Question: I'm working with Flot to create a bar chart. However, I need to add special styling to certain columns. Is this possible at all?
My HTML looks like this:
'''
<div id="monthly-usage" style="width: 100%; height: 400px;"></div>
'''
And my JS like this:
'''
somePlot = null;
$(function() {
//Data from this year and last year
var thisYear = [
[3, 231.01],
[4, 219.65],
[5, 222.47],
[6, 223.09],
[7, 248.43],
[8, 246.22]
];
var lastYear = [
[3, 171.7],
[4, 130.62],
[5, 163.03],
[6, 166.46],
[7, 176.16],
[8, 169.04]
];
var usageData = [{
//Usage this year
label: "2014",
data: thisYear,
bars: {
show: true,
barWidth: .3,
fill: true,
lineWidth: 0,
order: 1,
fillColor: 'rgba(194, 46, 52, .85)'
},
color: '#c22e34'
}, {
//Usage last year to compare with current usage
label: "2013",
data: lastYear,
bars: {
show: true,
barWidth: .3,
fill: true,
lineWidth: 0,
order: 2,
fillColor: 'rgba(73, 80, 94, .85)'
},
color: '#49505e'
}];
//X-axis labels
var months = [
[0, "Jan"],
[1, "Feb"],
[2, "Mar"],
[3, "Apr"],
[4, "Maj"],
[5, "Jun"],
[6, "Jul"],
[7, "Aug"],
[8, "Sep"],
[9, "Okt"],
[10, "Nov"],
[11, "Dec"]
];
//Draw the graph
somePlot = $.plot(('#monthly-usage'), usageData, {
grid: {
color: '#646464',
borderColor: 'transparent',
hoverable: true
},
xaxis: {
ticks: months,
color: '#d4d4d4'
},
yaxis: {
tickSize: 50,
tickFormatter: function(y, axis) {
return y + " kWh";
}
},
legend: {
show: false
}
});
var ctx = somePlot.getCanvas().getContext("2d"); // get the context from plot
var data = somePlot.getData()[0].data; // get your series data
var xaxis = somePlot.getXAxes()[0]; // xAxis
var yaxis = somePlot.getYAxes()[0]; // yAxis
var offset = somePlot.getPlotOffset(); // plots offset
var imageObj = new Image(); // create image
imageObj.onload = function() { // when finish loading image add to canvas
xPos = xaxis.p2c(data[4][0]) + offset.left;
yPos = yaxis.p2c(data[4][1]) + offset.top;
ctx.drawImage(this, xPos, yPos);
xPos = xaxis.p2c(data[5][0]) + offset.left;
yPos = yaxis.p2c(data[5][1]) + offset.top;
ctx.drawImage(this, xPos, yPos);
};
imageObj.src = 'path/to/file.png'; // set it's source to kick off load
});
});
'''
Optimally, I would like to insert an icon in bar 5 and 6 that warns the user. Alternatively, I'd like to change the color of bars 5 and 6. Any ideas on how to fix this?
EDIT: I've updated my JS according to Mark's answer which works.
@Mark, how can I position the images correctly. They are a bit off. I need the image inside the red bar and not besides the bar. I'm trying to finetune this but it doesn't seem as if I can use for instance "0.5". I use side by side bars which is different from your version.
'''
xPos = xaxis.p2c(data[4][0]) + offset.left;
yPos = yaxis.p2c(data[4][1]) + offset.top;
'''

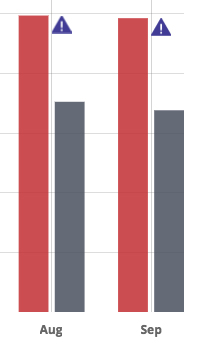
Answer: 'flot' gives you access to the HTML5 Canvas it's drawing on; so you just add your icon on there yourself. Borrowing from my own answer <URL>.
'''
var ctx = somePlot.getCanvas().getContext("2d"); // get the context from plot
var data = somePlot.getData()[0].data; // get your series data
var xaxis = somePlot.getXAxes()[0]; // xAxis
var yaxis = somePlot.getYAxes()[0]; // yAxis
var offset = somePlot.getPlotOffset(); // plots offset
$.get("someImage.txt", function(img) { // grad some image, I'm loading it from a base64 resource
var imageObj = new Image(); // create image
imageObj.onload = function() { // when finish loading image add to canvas
var xPos = xaxis.p2c(data[4][0]) + offset.left;
var yPos = yaxis.p2c(data[4][2]) + offset.top;
ctx.drawImage(this, xPos, yPos);
xPos = xaxis.p2c(data[5][0]) + offset.left;
yPos = yaxis.p2c(data[5][3]) + offset.top;
ctx.drawImage(this, xPos, yPos);
};
imageObj.src = img; // set it's source to kick off load
});
'''
Example <URL>.
Looks like: